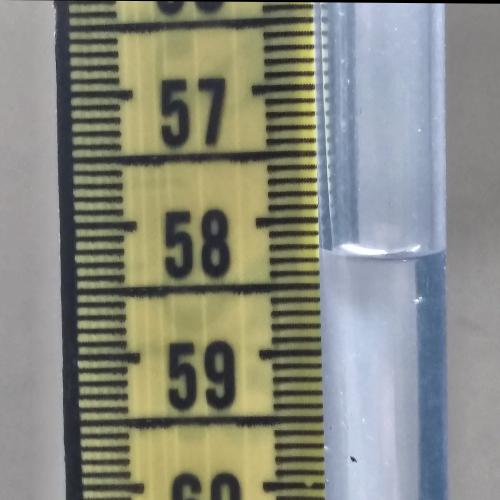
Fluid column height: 58.3 cm